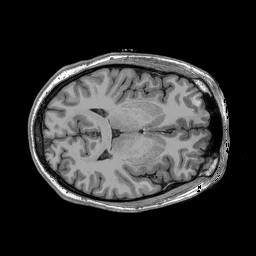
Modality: T1w
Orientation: coronal
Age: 24
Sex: female